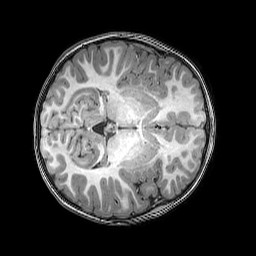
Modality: T1w
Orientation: axial
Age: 6
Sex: male
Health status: healthy